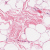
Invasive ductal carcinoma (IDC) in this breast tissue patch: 0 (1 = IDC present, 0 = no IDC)